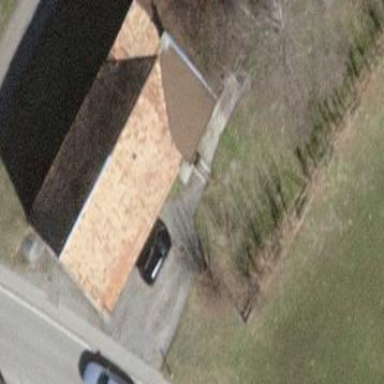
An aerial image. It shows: Simple house.